Question: This <URL> is limited to which file or directory it is currently on as it has no information as to total file count upfront.
Though, I know in Windows 7 if you use the file explorer to search for a file, it shows a progress bar for the search:

So how is it they do it here? Is total file count known here ahead of time? Is it possible to mimic this kind of progress reporting in the answer from the question linked above? I'm not sure how to do it without a total file count upfront.
The closest question I could find was <URL> which seems to have some problems with this recursion method as I don't have folder count upfront, and the behavior would be very odd for a single directory of many files.
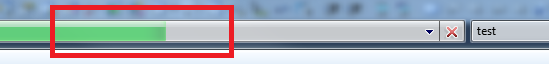
Answer: Depending on how accurate you need to get, there may be a simple two-pass solution (not optimal for network drives, so you may need to tune there).
For the first 'n' levels of directories (say 4, including drive), count the number of sub-directories. This is typically a quick operation, although you can tweak it to only recurse when more than say 5 subdirectories are present or similar. Store this number.
As you perform the real search, keep track of the number of subdirectories you've completed that are within 'n' steps of the root. Use this number and the stored count to estimate completion.
For example, with the basic structure:
'''
C: a 1 i ii iii 2 3 b c'''
Count , , ignore and siblings, count , etc. Then, while searching, increase the bar when you finish searching , , , , etc.
Now, this is absolutely not fool-proof. There may be race conditions, it's not terribly accurate, and all sorts of other things.
However, for a low-granularity progress bar, it's close enough that it will appear pretty accurate. More importantly from a user-experience perspective, using a stored count and comparing progress against that tends to prevent the bar from growing halfway through the process.
I'm actually using this technique in some code <URL>.
The initial build, which goes down 10 levels, is still pretty speedy. I don't remember just how much testing went into it, but the bar is visibly accurate without many pauses when searching through 2.5-3 million files (despite only checking 1/1000th of that ahead of time). Note that the shorter your progress bar, the more accurate it will appear. ;)